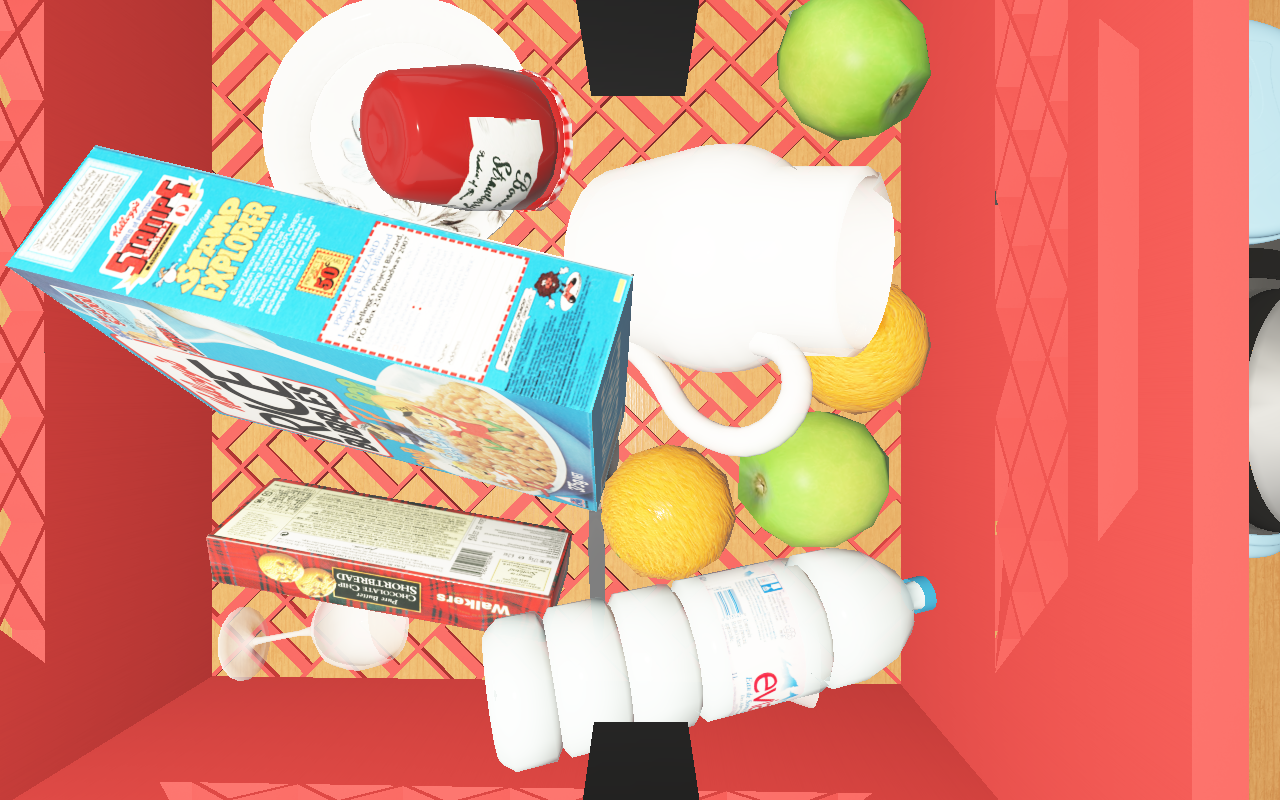
Objects in the scene:
water bottle
apple
orange
orange
spoon
glass
wineglass